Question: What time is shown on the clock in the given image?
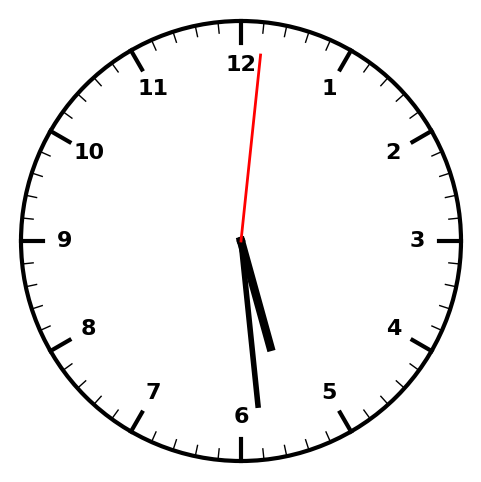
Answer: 05:29:01